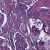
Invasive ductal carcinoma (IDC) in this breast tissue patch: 1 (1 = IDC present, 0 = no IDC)